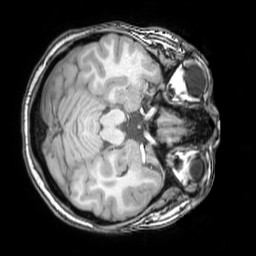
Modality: T1w
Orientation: axial
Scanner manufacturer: philips
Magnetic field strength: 3 T
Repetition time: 0.008061 s
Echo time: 0.003689 s